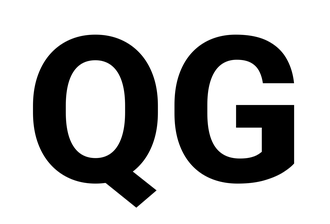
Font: Roboto_ExtraBold